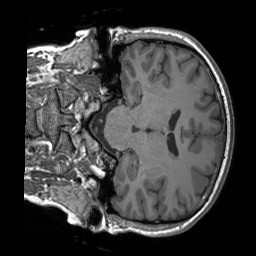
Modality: T1w
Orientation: coronal
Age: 28
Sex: male
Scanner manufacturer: siemens
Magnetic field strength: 3 T
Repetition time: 1.9 s
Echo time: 0.00243 s